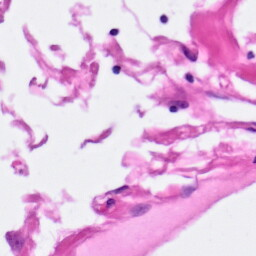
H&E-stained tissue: Pancreatic